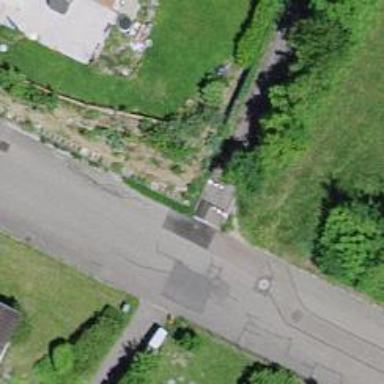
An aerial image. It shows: Swing gate barrier.